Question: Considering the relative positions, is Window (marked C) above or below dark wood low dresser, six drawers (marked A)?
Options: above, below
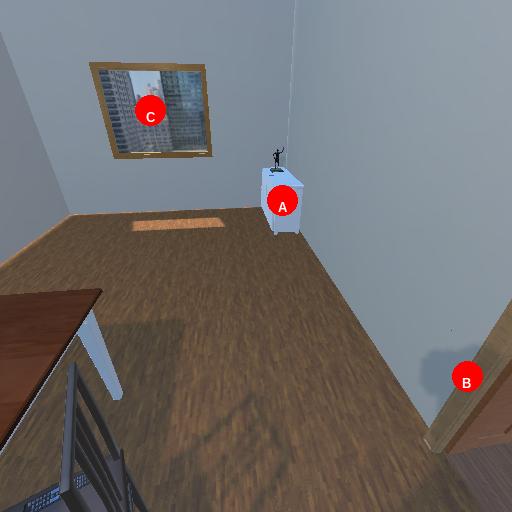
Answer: above